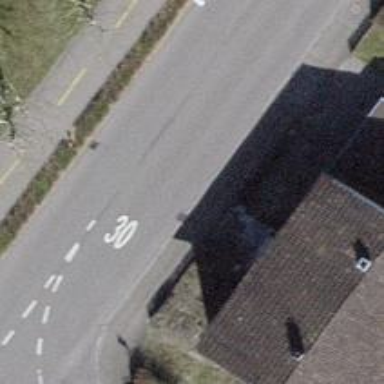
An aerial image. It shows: Public transport stop position.